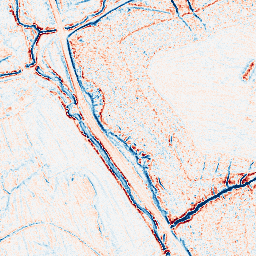
Category: edge_preserving
Decomposition family: anisotropic_diffusion
Decomposition parameters: iterations: 10
kappa: 10
gamma: 0.1
Upsampling method: sinc_blackman
Upsampling parameters: scale: 4
kernel_size: 16
Upsampling scale: 4